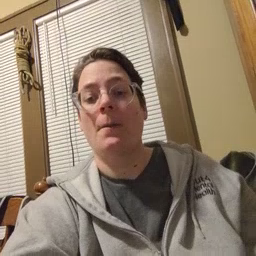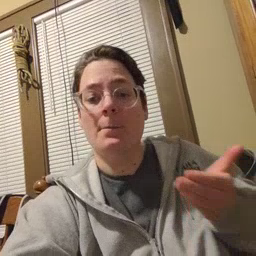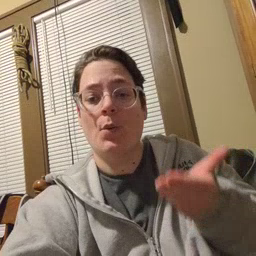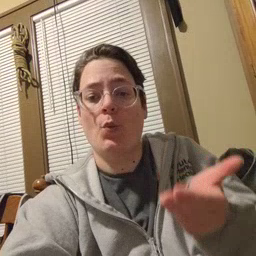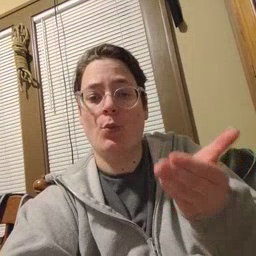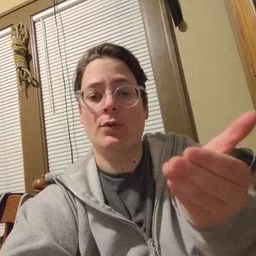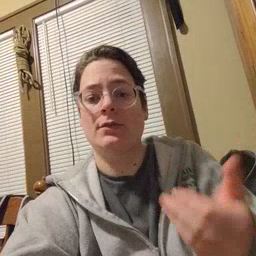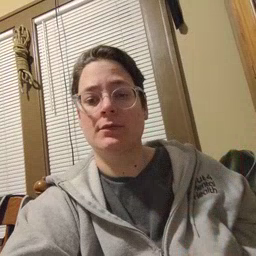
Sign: boat